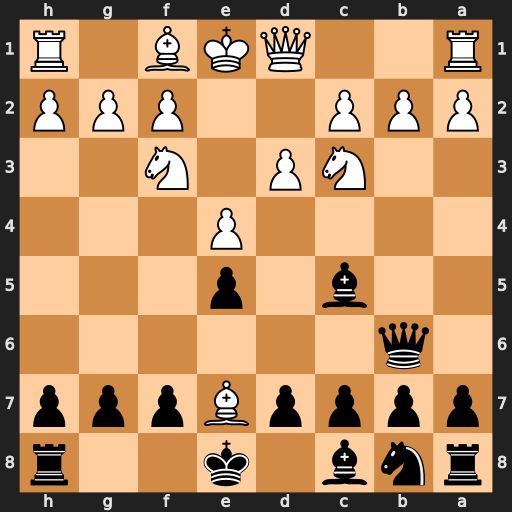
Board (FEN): rnb1k2r/ppppBppp/1q6/2b1p3/4P3/2NP1N2/PPP2PPP/R2QKB1R
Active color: b
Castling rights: KQkq
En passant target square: -
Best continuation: Bxf2+ Kd2 Qe3#